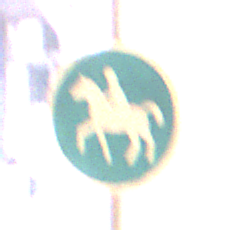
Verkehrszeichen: Reitweg
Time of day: Night
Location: Outdoor (Urban)
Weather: Overcast
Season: Winter
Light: Artificial